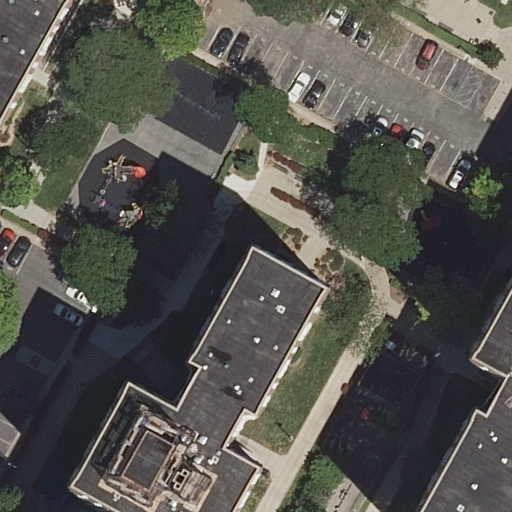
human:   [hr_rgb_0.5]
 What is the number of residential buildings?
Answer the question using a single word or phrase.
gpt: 4

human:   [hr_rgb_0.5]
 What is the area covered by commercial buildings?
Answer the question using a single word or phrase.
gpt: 0m2

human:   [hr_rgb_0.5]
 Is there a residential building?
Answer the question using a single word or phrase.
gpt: yes

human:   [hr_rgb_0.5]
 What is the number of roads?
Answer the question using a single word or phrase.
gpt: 2

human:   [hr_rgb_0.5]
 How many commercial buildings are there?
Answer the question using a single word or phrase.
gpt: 0

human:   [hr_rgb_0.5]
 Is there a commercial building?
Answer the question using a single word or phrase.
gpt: no

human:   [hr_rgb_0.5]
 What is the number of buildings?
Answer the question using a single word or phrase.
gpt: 4

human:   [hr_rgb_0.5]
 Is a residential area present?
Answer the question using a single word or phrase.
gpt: yes

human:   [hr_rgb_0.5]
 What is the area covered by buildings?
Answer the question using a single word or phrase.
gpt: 1255m2

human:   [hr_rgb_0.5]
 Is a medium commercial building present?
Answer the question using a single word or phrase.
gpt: no

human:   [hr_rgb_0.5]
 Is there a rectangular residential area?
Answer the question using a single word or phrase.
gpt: yes

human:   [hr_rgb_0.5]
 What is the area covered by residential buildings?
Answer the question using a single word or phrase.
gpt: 1255m2

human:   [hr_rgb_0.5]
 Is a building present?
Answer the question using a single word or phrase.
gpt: yes

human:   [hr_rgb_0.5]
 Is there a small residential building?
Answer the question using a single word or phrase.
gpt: yes

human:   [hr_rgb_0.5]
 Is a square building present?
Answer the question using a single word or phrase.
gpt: no

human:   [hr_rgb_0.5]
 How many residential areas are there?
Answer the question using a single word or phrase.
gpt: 1

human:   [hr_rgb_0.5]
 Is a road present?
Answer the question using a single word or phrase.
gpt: yes

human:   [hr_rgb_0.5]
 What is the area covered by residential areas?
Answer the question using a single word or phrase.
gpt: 3221m2

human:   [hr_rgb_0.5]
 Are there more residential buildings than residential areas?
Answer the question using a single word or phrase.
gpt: yes

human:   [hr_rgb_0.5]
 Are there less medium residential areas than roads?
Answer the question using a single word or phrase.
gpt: yes

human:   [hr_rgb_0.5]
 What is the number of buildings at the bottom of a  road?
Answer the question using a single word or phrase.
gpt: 3

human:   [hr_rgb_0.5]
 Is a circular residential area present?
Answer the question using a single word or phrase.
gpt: no

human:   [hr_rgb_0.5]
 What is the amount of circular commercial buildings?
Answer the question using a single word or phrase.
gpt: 0

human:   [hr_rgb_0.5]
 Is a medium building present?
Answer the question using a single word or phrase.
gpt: no

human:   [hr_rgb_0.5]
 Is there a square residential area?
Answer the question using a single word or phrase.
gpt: no

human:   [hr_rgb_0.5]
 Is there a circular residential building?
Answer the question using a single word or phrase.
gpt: no

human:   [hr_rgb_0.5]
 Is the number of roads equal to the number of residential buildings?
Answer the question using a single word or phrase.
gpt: no

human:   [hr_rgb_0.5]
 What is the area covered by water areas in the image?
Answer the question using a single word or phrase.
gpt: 0m2

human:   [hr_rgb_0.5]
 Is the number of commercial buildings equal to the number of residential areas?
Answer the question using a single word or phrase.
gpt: no

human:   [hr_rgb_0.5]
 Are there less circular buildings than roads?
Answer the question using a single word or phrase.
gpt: yes

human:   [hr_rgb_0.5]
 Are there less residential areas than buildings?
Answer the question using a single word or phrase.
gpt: yes

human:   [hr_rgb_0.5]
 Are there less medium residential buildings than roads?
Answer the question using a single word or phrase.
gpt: yes

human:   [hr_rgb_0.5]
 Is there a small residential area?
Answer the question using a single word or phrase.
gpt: no

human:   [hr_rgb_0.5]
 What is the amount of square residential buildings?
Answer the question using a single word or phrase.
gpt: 0

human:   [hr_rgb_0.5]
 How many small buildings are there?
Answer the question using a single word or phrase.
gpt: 3

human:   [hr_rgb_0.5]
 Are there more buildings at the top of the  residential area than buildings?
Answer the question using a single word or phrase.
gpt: no

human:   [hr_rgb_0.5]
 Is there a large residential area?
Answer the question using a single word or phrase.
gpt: yes

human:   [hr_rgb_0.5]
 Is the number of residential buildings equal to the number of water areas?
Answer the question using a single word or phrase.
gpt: no

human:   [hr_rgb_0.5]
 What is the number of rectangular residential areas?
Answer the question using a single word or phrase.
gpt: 1

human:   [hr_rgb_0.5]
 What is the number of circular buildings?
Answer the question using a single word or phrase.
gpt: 0

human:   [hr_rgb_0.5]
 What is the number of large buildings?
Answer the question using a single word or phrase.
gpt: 1

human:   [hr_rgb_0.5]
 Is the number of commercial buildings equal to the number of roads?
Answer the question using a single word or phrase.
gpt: no

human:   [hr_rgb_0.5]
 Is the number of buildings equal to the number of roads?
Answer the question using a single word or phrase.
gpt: no

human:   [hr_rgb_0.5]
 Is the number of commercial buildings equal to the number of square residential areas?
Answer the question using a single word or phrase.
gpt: yes

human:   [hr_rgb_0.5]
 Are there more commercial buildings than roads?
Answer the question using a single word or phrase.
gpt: no

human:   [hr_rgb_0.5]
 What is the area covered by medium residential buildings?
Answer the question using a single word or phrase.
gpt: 0m2

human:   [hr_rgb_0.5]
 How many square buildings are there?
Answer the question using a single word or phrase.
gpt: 0

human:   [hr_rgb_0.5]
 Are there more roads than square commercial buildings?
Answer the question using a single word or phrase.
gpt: yes

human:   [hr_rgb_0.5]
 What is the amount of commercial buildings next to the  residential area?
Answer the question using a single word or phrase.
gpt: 0

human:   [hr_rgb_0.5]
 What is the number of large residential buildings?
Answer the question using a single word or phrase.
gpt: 1

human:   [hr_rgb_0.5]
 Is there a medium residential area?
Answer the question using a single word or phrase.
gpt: no

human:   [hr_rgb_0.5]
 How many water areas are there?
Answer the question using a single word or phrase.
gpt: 0

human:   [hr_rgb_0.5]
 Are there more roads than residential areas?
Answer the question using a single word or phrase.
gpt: yes

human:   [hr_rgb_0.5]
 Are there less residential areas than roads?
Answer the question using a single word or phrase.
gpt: yes

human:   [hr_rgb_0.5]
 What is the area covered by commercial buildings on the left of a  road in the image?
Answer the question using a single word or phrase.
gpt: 0m2

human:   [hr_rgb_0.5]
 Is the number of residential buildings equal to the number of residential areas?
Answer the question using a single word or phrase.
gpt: no

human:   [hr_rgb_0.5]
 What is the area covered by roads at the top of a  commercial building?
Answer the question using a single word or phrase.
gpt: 0m2

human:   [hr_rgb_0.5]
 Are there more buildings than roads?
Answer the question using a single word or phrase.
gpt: yes

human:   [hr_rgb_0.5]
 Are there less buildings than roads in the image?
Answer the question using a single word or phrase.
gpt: no

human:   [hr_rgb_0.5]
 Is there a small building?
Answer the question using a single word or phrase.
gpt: yes

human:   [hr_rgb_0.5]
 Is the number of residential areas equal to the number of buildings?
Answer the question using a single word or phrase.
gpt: no

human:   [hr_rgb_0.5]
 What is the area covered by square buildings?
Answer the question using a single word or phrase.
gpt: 0m2

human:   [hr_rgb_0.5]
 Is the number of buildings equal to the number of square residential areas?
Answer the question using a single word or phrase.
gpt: no

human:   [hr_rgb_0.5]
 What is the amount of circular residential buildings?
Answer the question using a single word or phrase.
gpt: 0